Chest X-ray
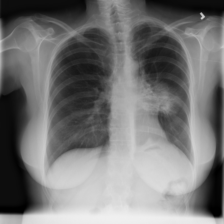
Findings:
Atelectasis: negative
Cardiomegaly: negative
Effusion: negative
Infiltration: positive
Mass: positive
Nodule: negative
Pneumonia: negative
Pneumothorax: negative
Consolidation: positive
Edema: negative
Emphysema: negative
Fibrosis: negative
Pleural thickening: negative
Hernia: negative